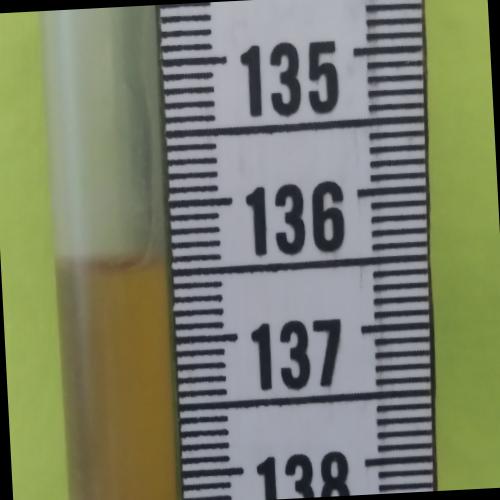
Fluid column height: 136.4 cm